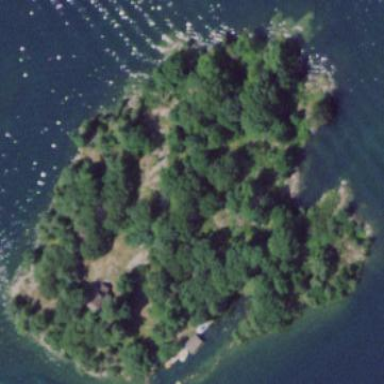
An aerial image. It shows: Islet.